Field crop: maize
Growth stage: 2
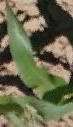
Species: maize